Aerial crown-view tile of a tropical tree (Barro Colorado Island, Panama), acquired 20240611:
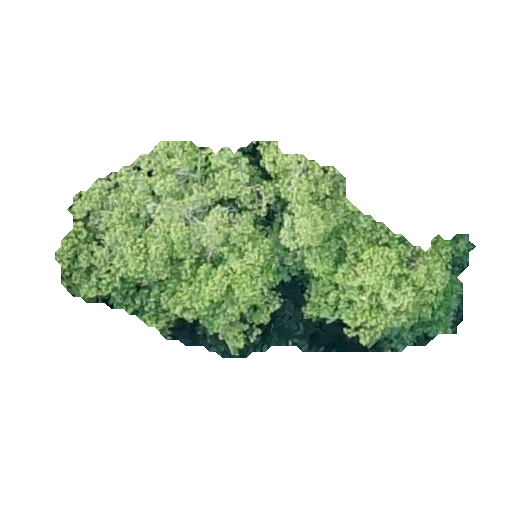
Species: Luehea seemannii
GBIF accepted scientific name: Luehea seemannii
Crown area: 97.892 m²